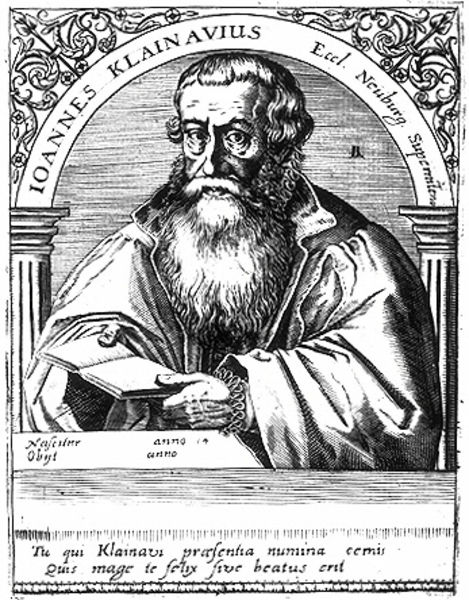
Titel: Bildnis des Johannes Klainau
Künstler: Matthaeus (d.Ä.) Becker
Institution: (Seriendruck)
Schlagwörter: mann, umhang, nase, stirn, säule, säulen, tisch, zeichnung, blick, blüten, muster, ornament, alt, bart, bibel, johannes, mensch, rahmen, vollbart, bild, bildnis, portrait, porträt, schauen, kirche, gewand, mantel, person, esel, ranken, schrift, bogen, inschrift, lesen, buch, druck, schraffur, stich, augenringe, titelblatt, zwickel, buchseite, titelseite, mönch, gelehrter, kupferstich, christentum, bildunterschrift, latein, frontispiz, reformation, apostel, evangelium, gewandt, innschrift, buchseit, ioannes, neuburg, calvin, klainavius, hollar, ioannes klainavius, avius, kleinavius